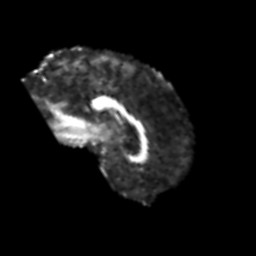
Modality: FA
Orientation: sagittal
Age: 60
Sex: male
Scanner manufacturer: siemens
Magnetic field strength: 3 T
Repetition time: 6.1 s
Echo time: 0.101 s